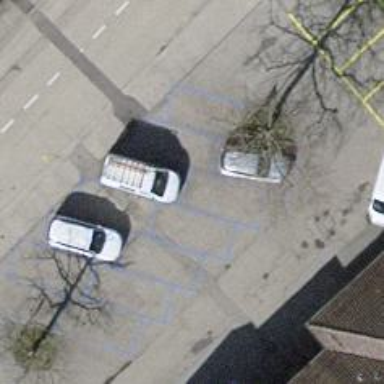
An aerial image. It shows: Car sharing facility.